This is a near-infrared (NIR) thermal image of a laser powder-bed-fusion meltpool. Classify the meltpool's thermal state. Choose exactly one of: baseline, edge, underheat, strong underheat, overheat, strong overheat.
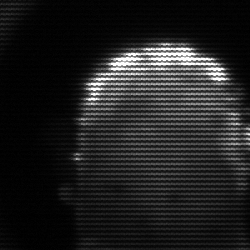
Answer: baseline